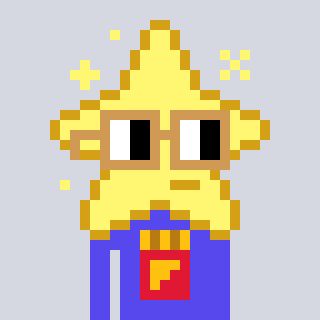
a pixel art character with square brown glasses, a star-shaped head and a computerblue-colored body on a cool background